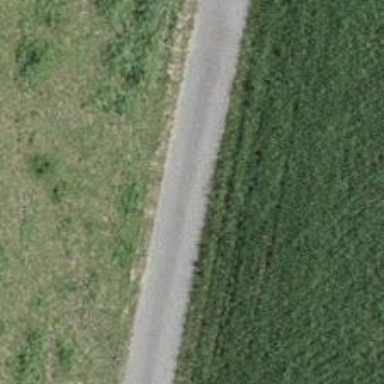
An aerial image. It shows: Unclassified road.